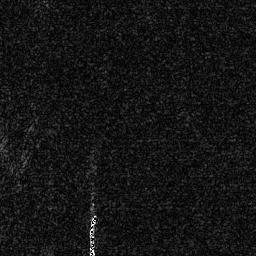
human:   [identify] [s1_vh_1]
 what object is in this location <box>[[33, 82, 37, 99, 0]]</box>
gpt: <ref>1 small ship at the bottom</ref>